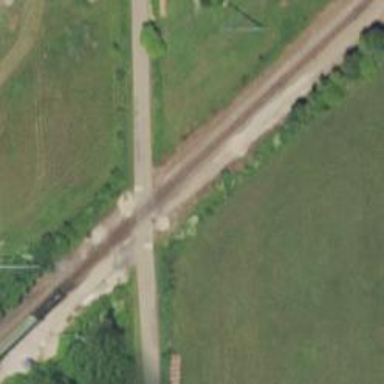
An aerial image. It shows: Railway level crossing.